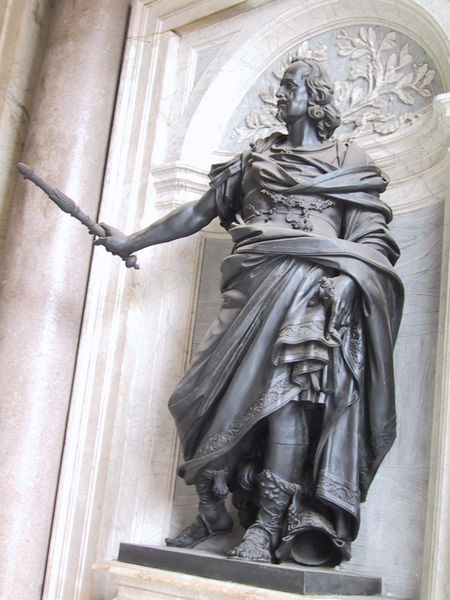
Titel: Statue Philipps IV. von Spanien
Künstler: Giovanni Lorenzo Bernini
Standort: Rom, S. Maria Maggiore (EU - I - Latium)
Schlagwörter: blätter, kopf, mann, umhang, weiß, impressionismus, grau, haar, marmor, nase, stirn, säule, blick, bart, augen, barock, falten, sockel, stein, hals, horn, niederlande, zweige, figur, gewand, haare, borte, locken, rokoko, skulptur, statue, bogen, stab, kette, könig, detail, brauen, sandalen, bronze, faltenwurf, kinnbart, nische, schwert, helm, orden, rüstung, manierismus, marschallstab, zepter, löwenpfote